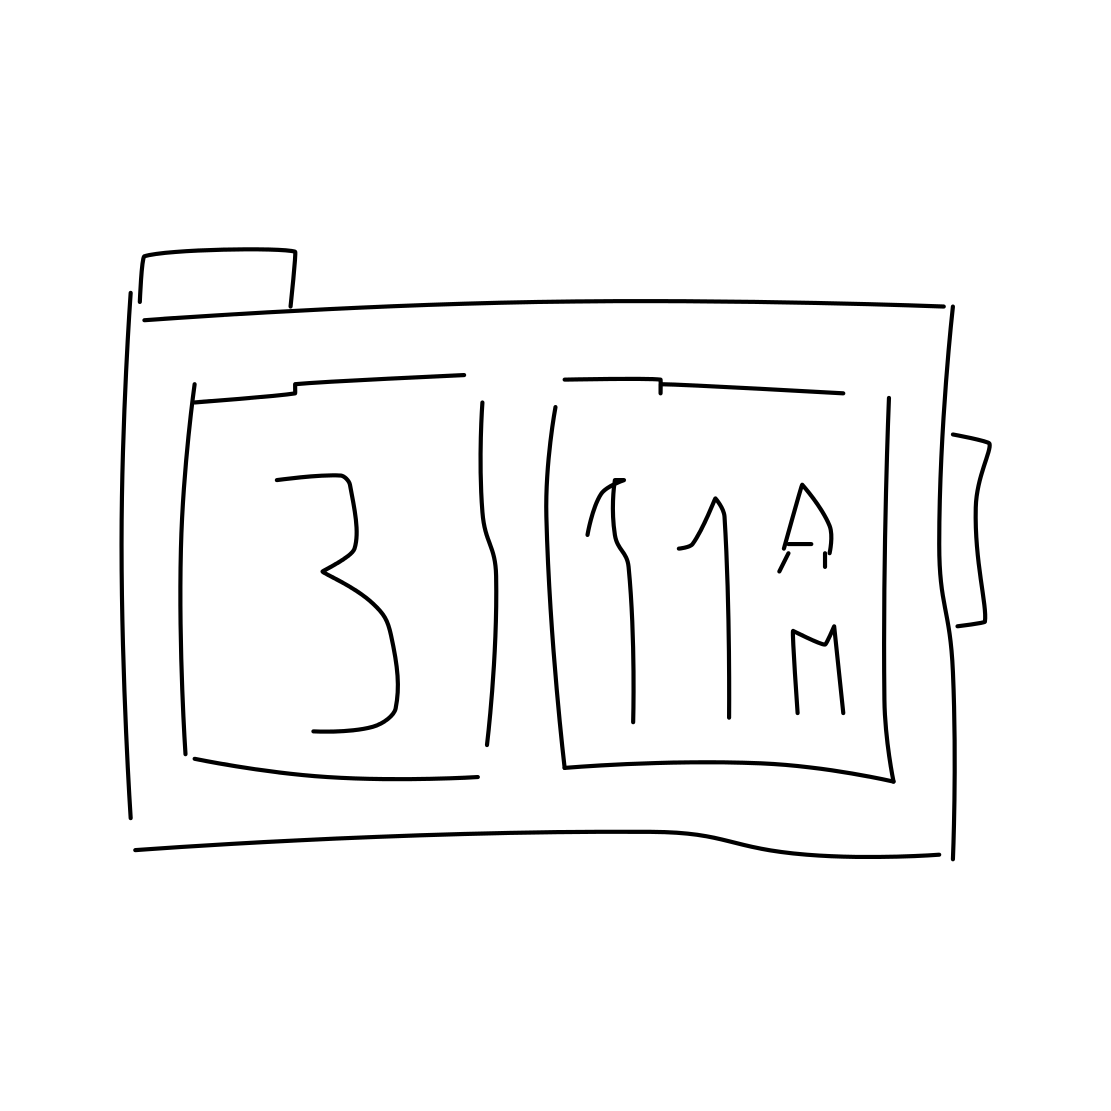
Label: alarm clock